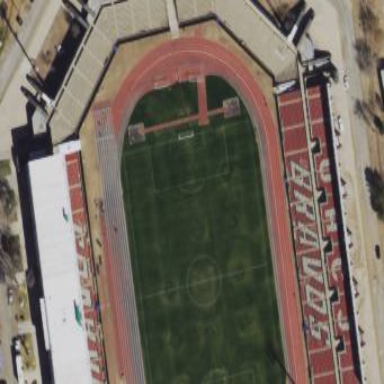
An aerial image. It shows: Grass pitch used for soccer.